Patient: sex M, age 64
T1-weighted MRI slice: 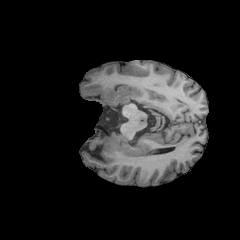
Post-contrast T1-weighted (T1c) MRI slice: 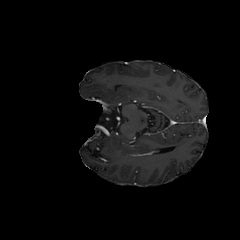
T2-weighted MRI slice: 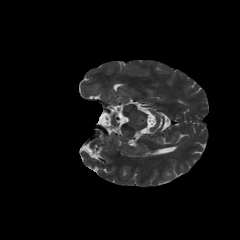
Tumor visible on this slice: no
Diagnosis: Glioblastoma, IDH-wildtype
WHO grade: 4